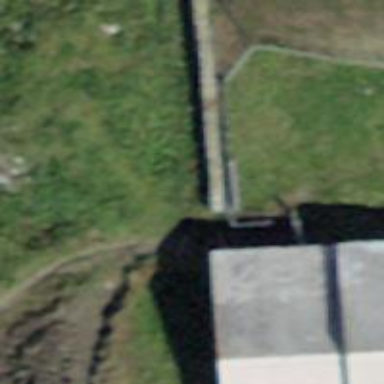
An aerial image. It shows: Wall barrier.